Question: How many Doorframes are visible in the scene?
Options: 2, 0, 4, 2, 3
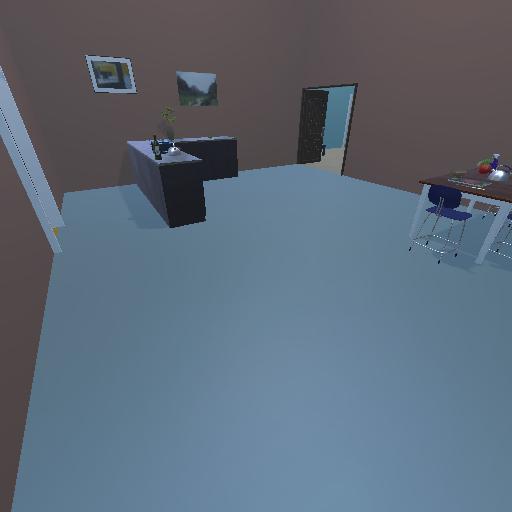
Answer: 2